Interaction volume radius: 5 \u00c5
Interaction volume height: 10 \u00c5
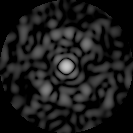
Disorder parameter: 0.8666